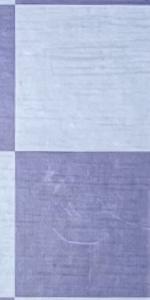
Label: Empty